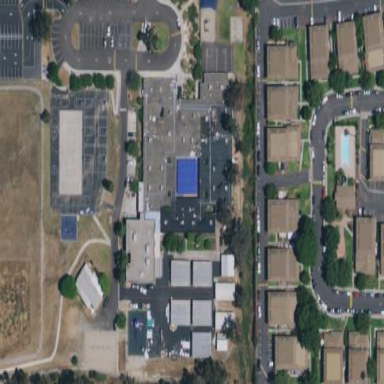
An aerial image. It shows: School building.